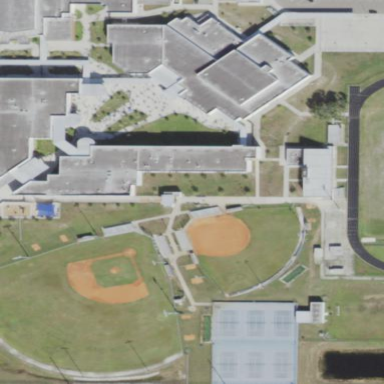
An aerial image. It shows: School.